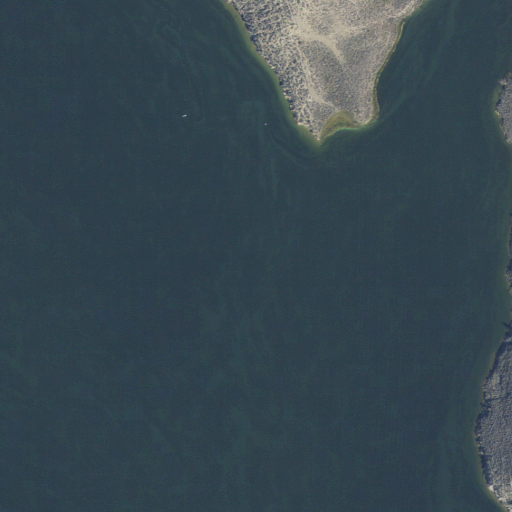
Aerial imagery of valley in Utah named Coal Mine Hollow containing open water, shrub, and evergreen forest